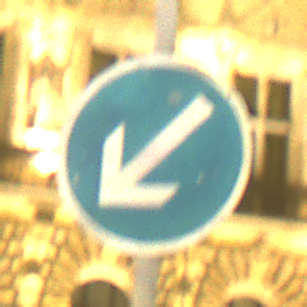
Verkehrszeichen: VorgeschriebeneVorbeifahrtLinks
Umgebung: Outdoor, Urban
Tageszeit: Night
Wetter: Overcast
Licht: Artificial
Jahreszeit: NotSpecified
Kontrast: MediumContrast